Question: I don't know how to explain it. so just check out below image.

I am using charishma Admin theme. Downloaded from here: <URL>
I am using jquery.validate.1.11.1.js. Your any effort will be appreciated. Thanks in advance..!!
Update:
I have seen the added element is label. It seems proper for textbox and select but for checkbox and radio it shown like the abaove as the size of this elements are smaller than textbox and select. see below code is generated:
'''
<div class="control-group">
<label class="control-label">Checkboxes</label>
<div class="controls">
<label class="checkbox inline">
<div class="checker" id="uniform-tnc">
<span>
<input type="checkbox" value="option1" name="tnc" id="tnc" style="opacity: 0;" class="alert-error">
<label for="tnc" class="alert-error">Agree to our terms and conditions to register with us.</label>
</span>
</div> Option 1
</label>
</div>
</div>
'''
This is fine for all other input type except checkbox and radio. For these It should be like below :
'''
<div class="control-group">
<label class="control-label">Checkboxes</label>
<div class="controls">
<label class="checkbox inline">
<div class="checker" id="uniform-tnc">
<span>
<input type="checkbox" value="option1" name="tnc" id="tnc" style="opacity: 0;" class="alert-error">
</span>
</div> Option 1
<label for="tnc" class="alert-error">Agree to our terms and conditions to register with us.</label>
</label>
</div>
</div>
'''
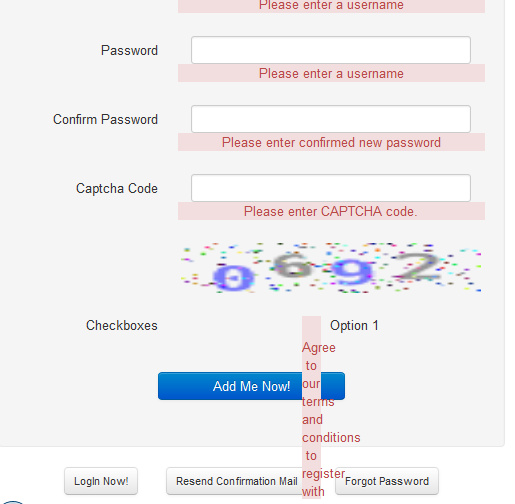
Answer: I got the solution by adding 'errorPlacement' parameter to validate. below is the solution:
'''
errorPlacement: function(error, element) {
if (element.attr("name") == "tnc")
error.appendTo($('#lbl-tnc'));
else
error.insertAfter(element);
}
'''
And I changed the HTML as below:
'''
<label class="checkbox inline" for="tnc" id="lbl-tnc">
<input type="checkbox" name="tnc" id="tnc">I Agree to <a href="#">Terms & Conditions</a>
</label>
'''